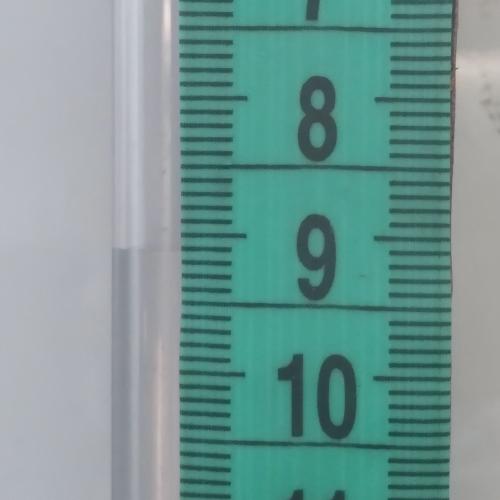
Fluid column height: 9.1 cm